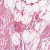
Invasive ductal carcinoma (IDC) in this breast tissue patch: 0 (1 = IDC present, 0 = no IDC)